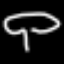
Label: mushroom